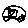
Label: car